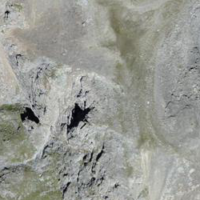
EUNIS habitat code: 31
Species observed at this site:
Capra ibex